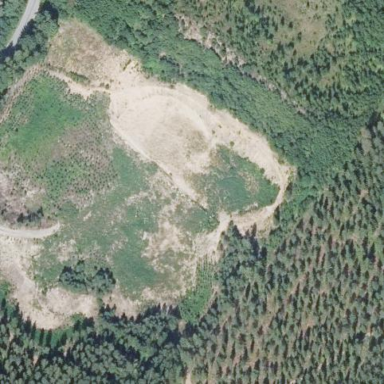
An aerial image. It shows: Quarry area.